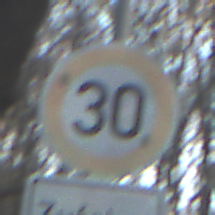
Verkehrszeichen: Geschwindigkeit30
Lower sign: HinweiseAufGefahrenDurchVerbaleAngabe11
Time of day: SunriseSunset
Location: Outdoor (Nature)
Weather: Clear
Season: Winter
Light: Natural